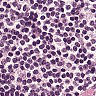
Metastatic tissue present: no